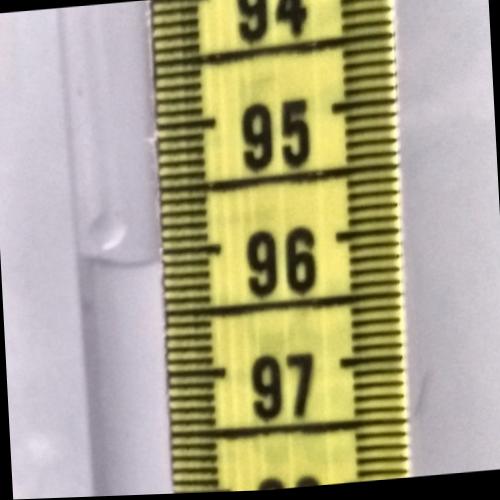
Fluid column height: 96.1 cm